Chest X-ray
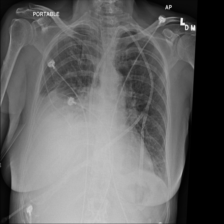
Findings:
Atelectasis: negative
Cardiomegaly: negative
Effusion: positive
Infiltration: negative
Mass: negative
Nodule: positive
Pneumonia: negative
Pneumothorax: negative
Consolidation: negative
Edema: negative
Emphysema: negative
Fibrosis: negative
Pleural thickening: negative
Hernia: negative